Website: slack
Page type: stored-credit-cards
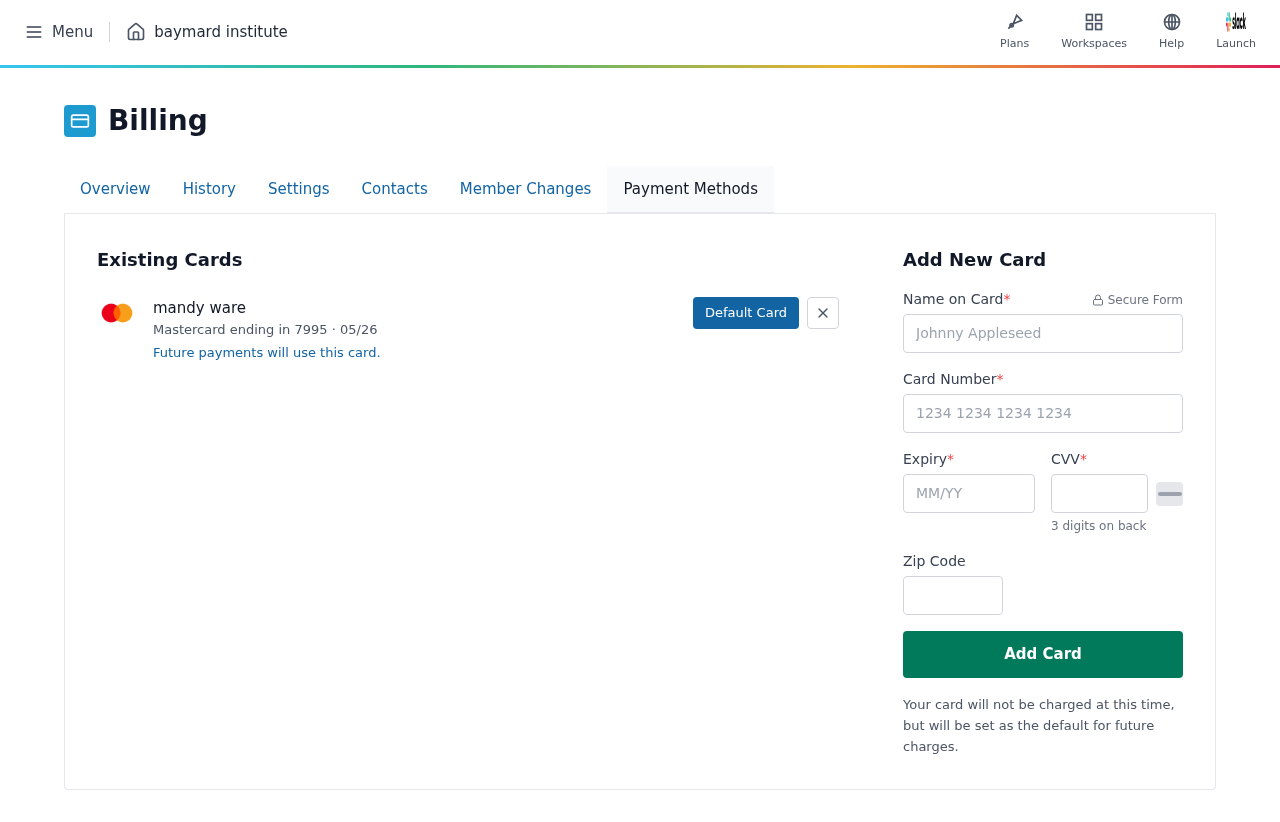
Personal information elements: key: PII_CARD_CVV
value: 589
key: PII_CARD_EXPIRY
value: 05/26
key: PII_CARD_EXPIRY_MONTH
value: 05
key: PII_CARD_EXPIRY_YEAR
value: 26
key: PII_CARD_LAST4
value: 7995
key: PII_CARD_NUMBER
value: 2240 9195 9682 7995
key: PII_CARD_TYPE
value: Mastercard
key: PII_FULLNAME
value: mandy ware
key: PII_FULLNAME
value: Mandy Ware
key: PII_POSTCODE
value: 73674